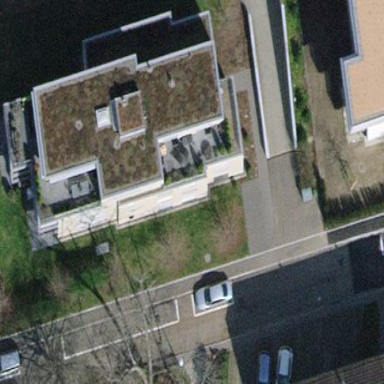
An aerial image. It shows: Balcony as part of building.